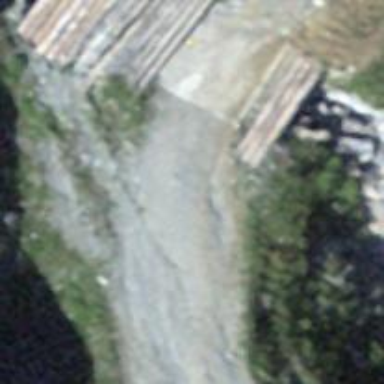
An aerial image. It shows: Dirt path on bridge designed as route.